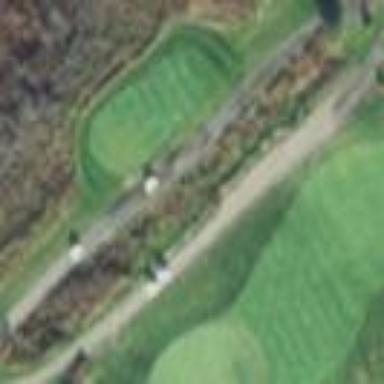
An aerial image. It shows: Golf fairway surrounded by grass.